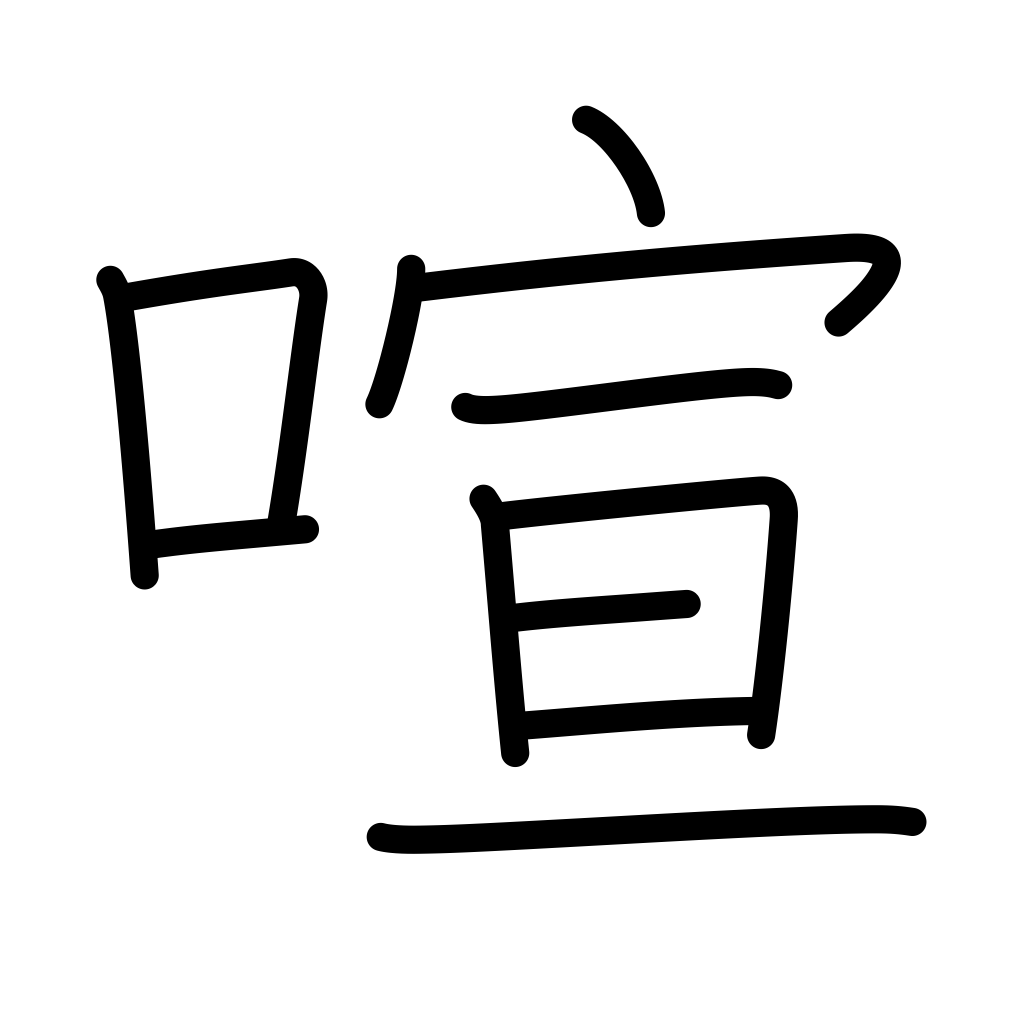
Meaning: noisy, boisterous